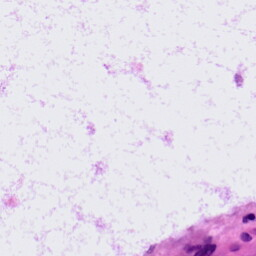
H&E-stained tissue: LymphNode